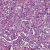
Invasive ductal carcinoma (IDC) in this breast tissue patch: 1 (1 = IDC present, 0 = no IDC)